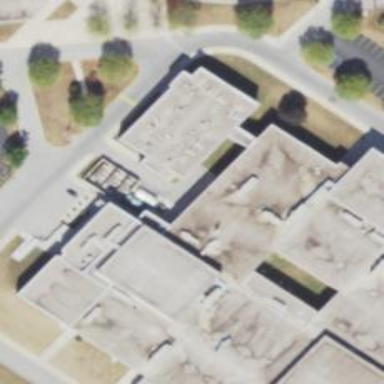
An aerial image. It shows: School building.